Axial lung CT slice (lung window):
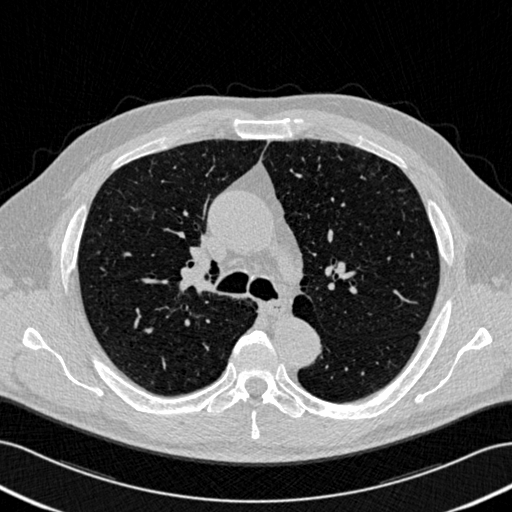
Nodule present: no